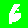
Digit: 6